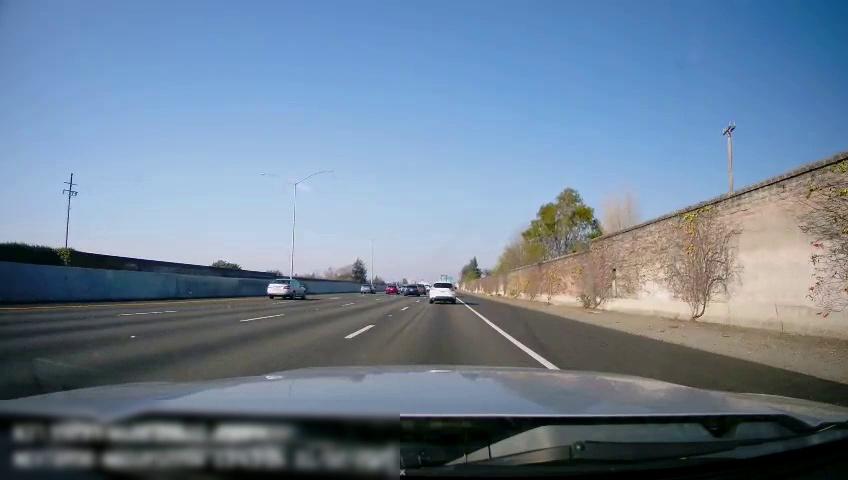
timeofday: Day
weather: Sunny
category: Drivable Space
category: Vehicles | SUV
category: Vehicles | Car
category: Vehicles | Car
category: Vehicles | SUV
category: Vehicles | Car
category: Vehicles | Car
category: Lanes | Current Lane
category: Lanes | Current Lane
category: Lanes | Alternate Lane
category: Lanes | Alternate Lane
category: Lanes | Alternate Lane